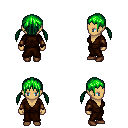
a pixel art fantasy rpg character, female body template, human, tanned skin, brown robe, metal pants, green twin-tailed hairstyle, cloth bracers, brown shoes, four views (front, back, left, right), 2x2 character sprite sheet, small pixel art, hard edges, no anti-aliasing